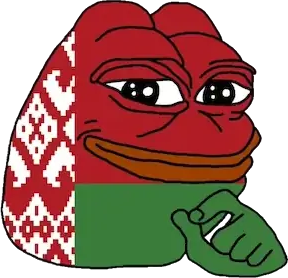
Label: 5_Pepe